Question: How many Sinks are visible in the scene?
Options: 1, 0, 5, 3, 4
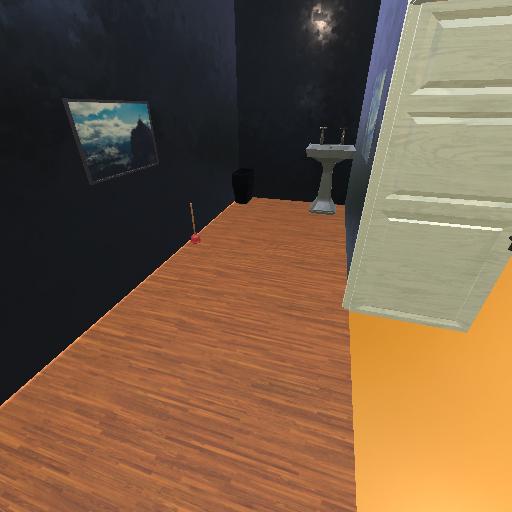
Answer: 1